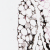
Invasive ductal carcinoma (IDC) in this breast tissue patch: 0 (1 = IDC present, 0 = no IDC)